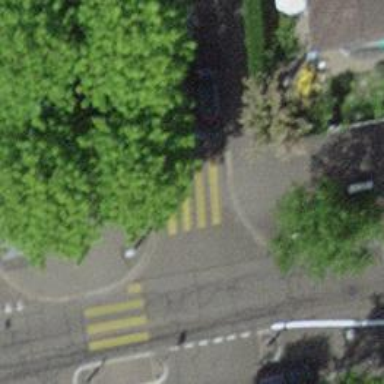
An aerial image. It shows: Uncontrolled zebra crossing on the road.